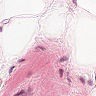
Metastatic tissue present: no